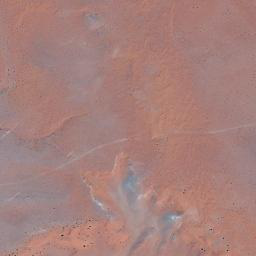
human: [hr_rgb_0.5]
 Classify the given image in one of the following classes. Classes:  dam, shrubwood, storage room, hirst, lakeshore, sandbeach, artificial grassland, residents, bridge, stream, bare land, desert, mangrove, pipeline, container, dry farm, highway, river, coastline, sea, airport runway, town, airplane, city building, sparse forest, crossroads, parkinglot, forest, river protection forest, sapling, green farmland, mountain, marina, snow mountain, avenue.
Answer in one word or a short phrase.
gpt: desert